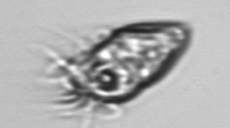
Label: Strombidium_morphotype1